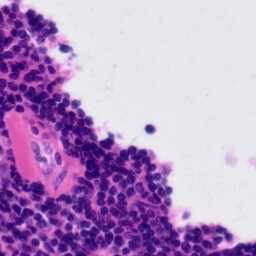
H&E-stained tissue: Tonsil